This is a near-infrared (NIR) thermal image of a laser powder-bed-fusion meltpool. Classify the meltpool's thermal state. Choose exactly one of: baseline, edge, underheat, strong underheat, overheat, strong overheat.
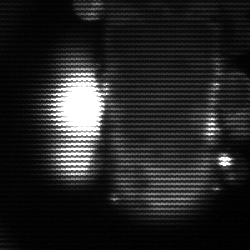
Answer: strong underheat